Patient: sex M, age 68
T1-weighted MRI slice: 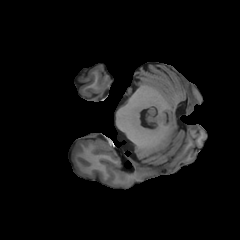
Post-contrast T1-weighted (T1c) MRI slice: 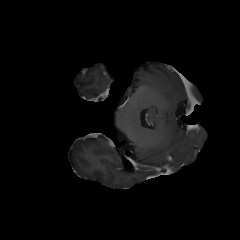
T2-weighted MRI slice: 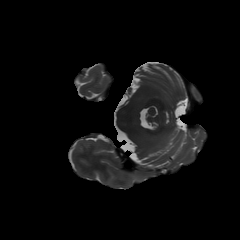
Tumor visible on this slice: no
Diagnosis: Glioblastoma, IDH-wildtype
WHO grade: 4